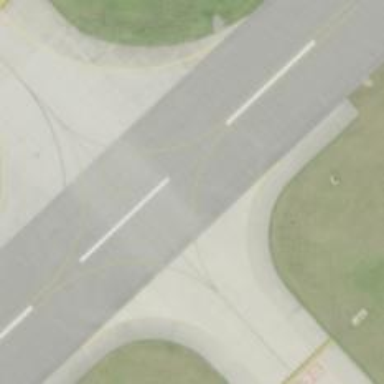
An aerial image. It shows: Image of taxiway at airport.